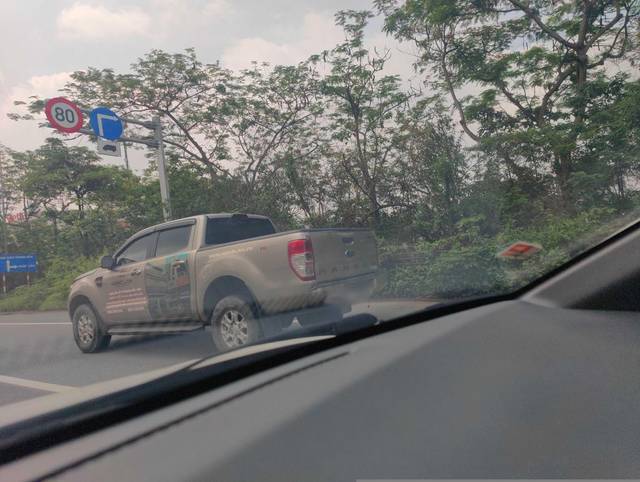
Region: Vietnam
Coordinates: 21.003, 105.779